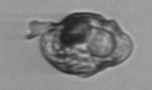
Label: Proterythropsis